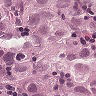
Metastatic tissue present: yes